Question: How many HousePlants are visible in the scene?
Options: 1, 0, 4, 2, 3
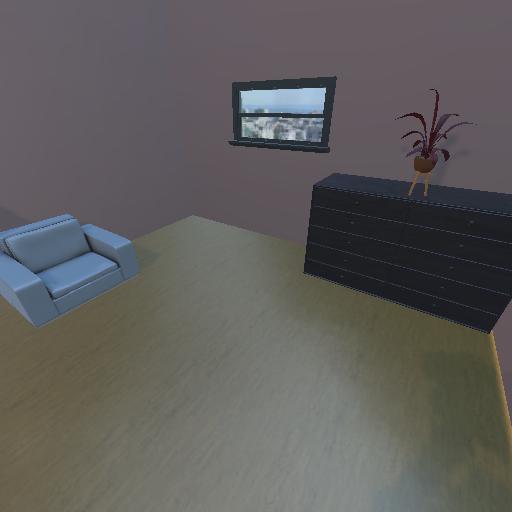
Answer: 1